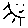
Label: sun